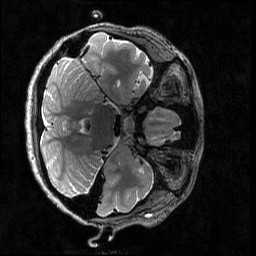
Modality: T2w
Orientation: axial
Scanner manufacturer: siemens
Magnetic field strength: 3 T
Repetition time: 3.2 s
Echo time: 0.565 s